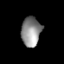
Tissue: lung
Cell type: Endothelial cells
Senescence score: 0.6493
Nuclear area (px): 562
Mean DAPI intensity: 141.397